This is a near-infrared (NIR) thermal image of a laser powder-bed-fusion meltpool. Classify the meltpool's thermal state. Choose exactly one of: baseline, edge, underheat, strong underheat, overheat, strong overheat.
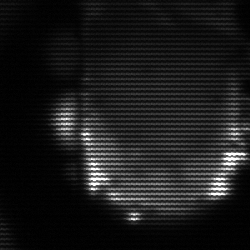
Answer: baseline